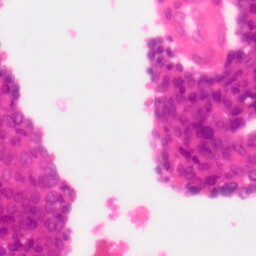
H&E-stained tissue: Colon